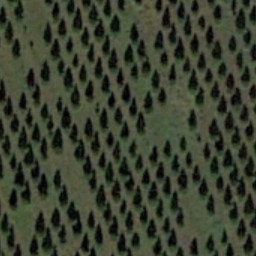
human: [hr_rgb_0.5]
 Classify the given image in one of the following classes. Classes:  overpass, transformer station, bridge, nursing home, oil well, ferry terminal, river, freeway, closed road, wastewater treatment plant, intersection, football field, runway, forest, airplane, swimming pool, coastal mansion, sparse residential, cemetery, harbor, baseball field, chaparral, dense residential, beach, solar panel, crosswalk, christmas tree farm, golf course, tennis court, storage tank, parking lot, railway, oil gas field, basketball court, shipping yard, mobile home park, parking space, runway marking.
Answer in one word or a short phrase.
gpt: christmas tree farm